Question: I have the following view:
'''
<table class="fixed">
<tr>
<th>Student Name</th>
<!-- create as many <th> as there are evaluations -->
<% @eval_count.times do |i| %>
<th>Evaluation <%= i+1 %></th>
<% end %>
<th>Student Average <br />(for this goal)</th>
</tr>
<% for eval in @evals %>
<tr class="<%= cycle("odd", "even", name: "evals")%>">
<!-- eval returns { s_id [eval],[eval]} -->
<td><%= eval[1].first.student.name%></td>
<!-- in each student's row, print the score for each consecutive evaluation -->
<% @eval_count.times do |i| %>
<td><%= eval[1][i].score %><% @ss_scores << eval[1][i].score %></td>
<% end %>
<td><%= @ss_scores %></td>
</tr>
<% reset_cycle("evals") %>
<% end %>
</table>
<% @ss_scores.in_groups(@student_count, false) do |group|%>
<%= (group.sum.to_f/group.size).round(2) %>
<% end %>
'''
which renders the following:

I want to put the average for each student in the last column, but '@ss_scores' is a variable and so calling anything on it doesn't work. But when the 'for' loop has finished, '@ss_scores' can be worked with nicely as in the bottom of the screenshot. Any idea how to do this better?
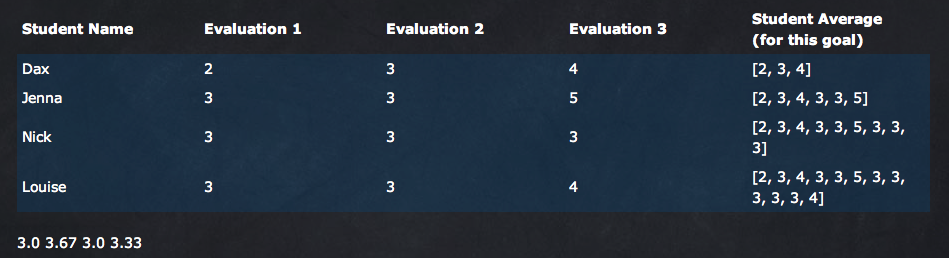
Answer: '''
<td><%= @ss_scores.inject(0.0) { |sum, el| sum + el } / @ss_scores.size %></td>
<% @ss_scores = [] %>
'''
-
'''
<% for eval in @evals %>
<tr class="<%= cycle("odd", "even", name: "evals")%>">
<!-- eval returns { s_id [eval],[eval]} -->
<td><%= eval[1].first.student.name%></td>
<!-- in each student's row, print the score for each consecutive evaluation -->
<% @eval_count.times do |i| %>
<td><%= eval[1][i].score %>
<% @ss_scores << eval[1][i].score %>
</td>
<% end %>
<td><%= @ss_scores.inject(0.0) { |sum, el| sum + el } / @ss_scores.size %></td>
<% @ss_scores = [] %>
</tr>
<% reset_cycle("evals") %>
<% end %>
'''